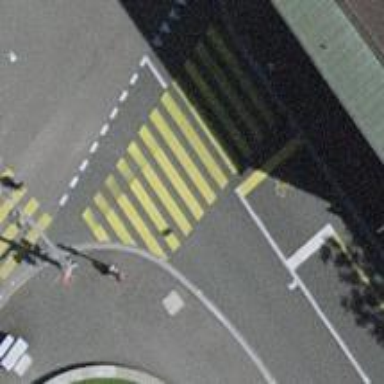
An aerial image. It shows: Road crossing with traffic signals.